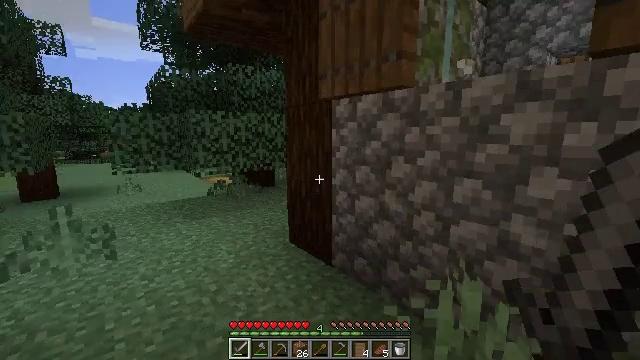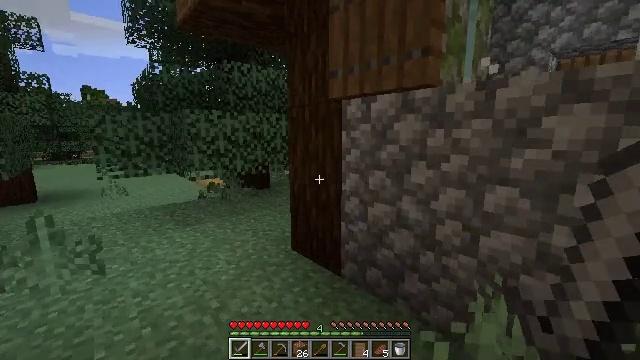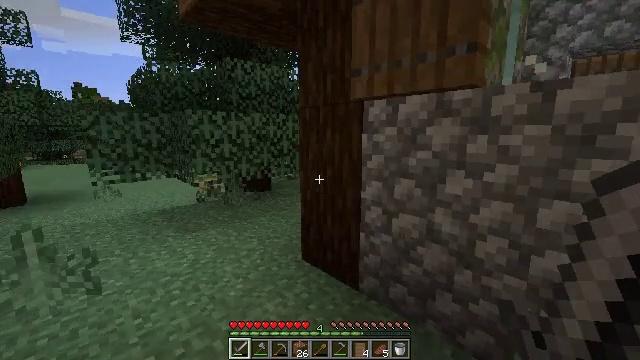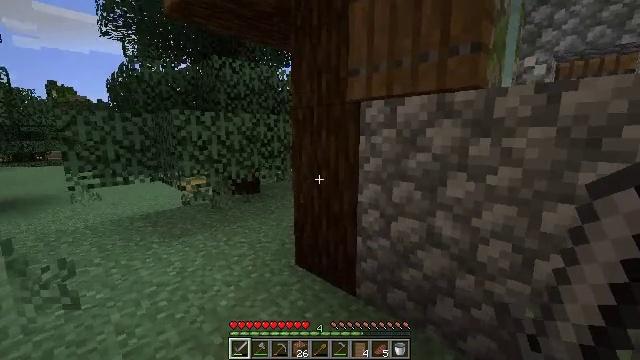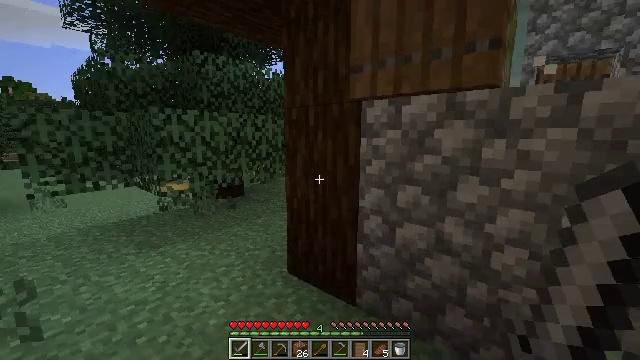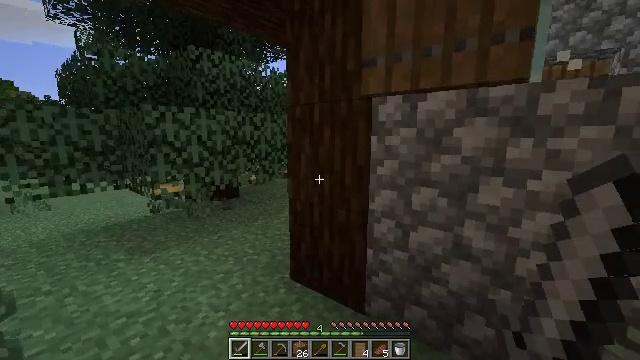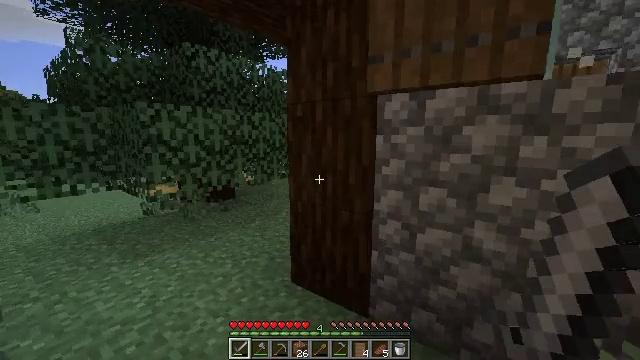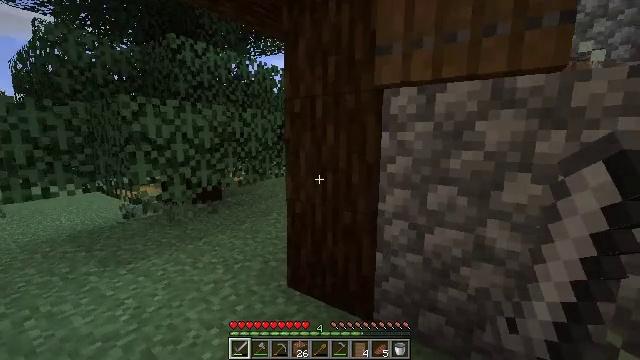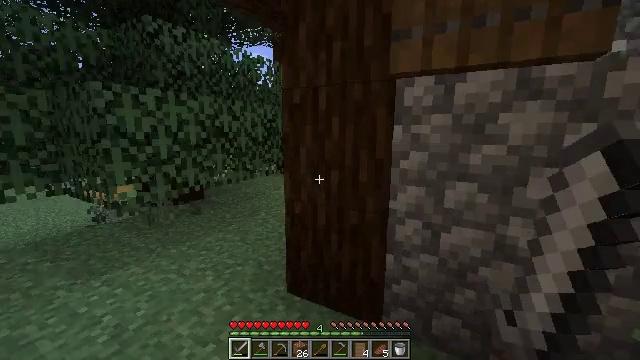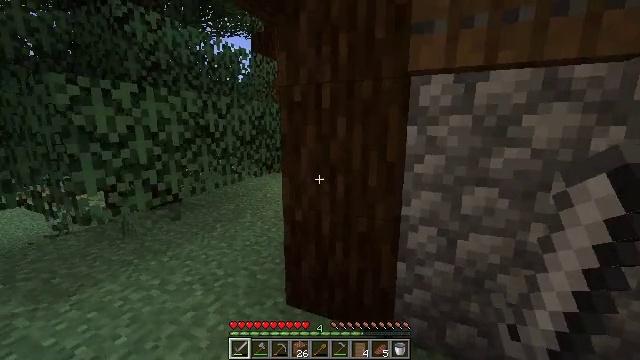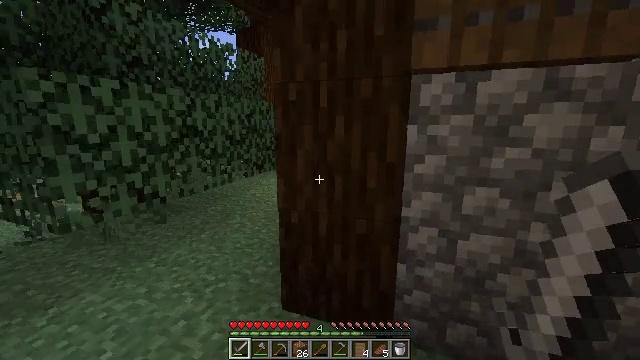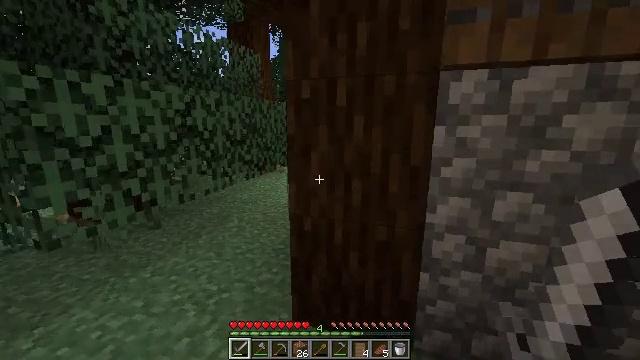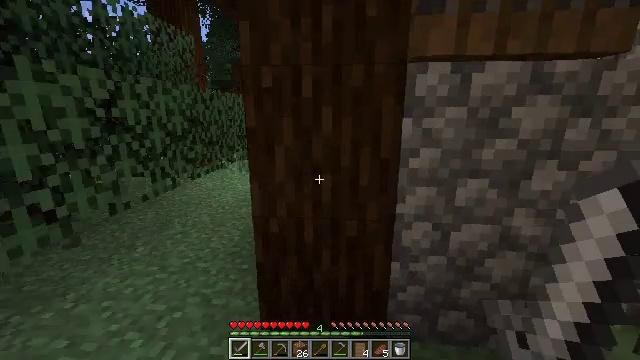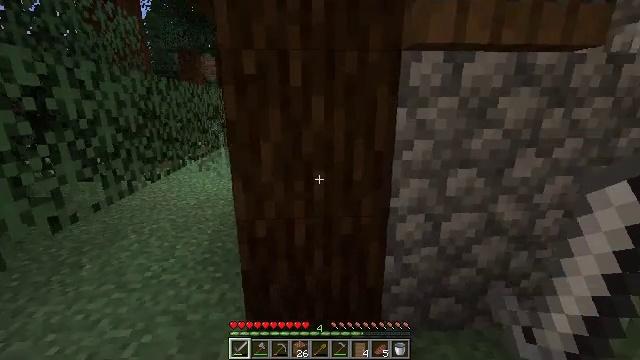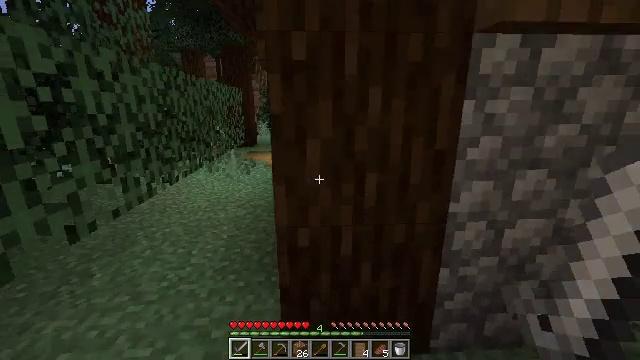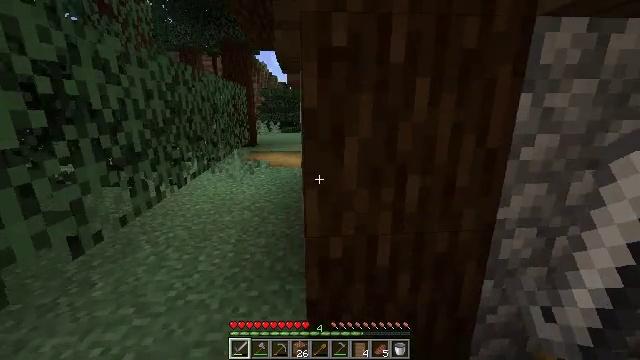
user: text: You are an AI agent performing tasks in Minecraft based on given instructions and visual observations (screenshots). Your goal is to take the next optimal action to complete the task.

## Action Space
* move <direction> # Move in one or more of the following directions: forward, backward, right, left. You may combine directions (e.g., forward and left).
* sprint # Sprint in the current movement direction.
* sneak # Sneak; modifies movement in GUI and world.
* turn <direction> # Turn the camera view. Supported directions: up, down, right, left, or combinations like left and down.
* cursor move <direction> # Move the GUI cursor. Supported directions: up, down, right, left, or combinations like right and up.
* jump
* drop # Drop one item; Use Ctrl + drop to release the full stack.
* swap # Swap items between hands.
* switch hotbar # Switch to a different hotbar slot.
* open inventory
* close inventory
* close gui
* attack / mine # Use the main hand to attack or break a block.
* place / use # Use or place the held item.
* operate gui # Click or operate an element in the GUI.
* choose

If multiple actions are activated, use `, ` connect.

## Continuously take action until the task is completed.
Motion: motion action
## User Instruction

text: Harvest the spruce door from its frame.
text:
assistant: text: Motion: move forward and move left, turn right
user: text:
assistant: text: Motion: move forward and move left, turn right
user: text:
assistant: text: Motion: move forward and move left, turn right
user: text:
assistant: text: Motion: move forward and move left, turn right
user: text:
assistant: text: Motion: move forward and move left, turn right
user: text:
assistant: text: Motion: move forward and move left, turn right
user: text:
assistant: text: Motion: move forward and move left, turn right
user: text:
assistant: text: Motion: move forward and move left, turn right
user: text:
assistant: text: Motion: move forward and move left, turn right
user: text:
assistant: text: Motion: move forward and move left, turn right
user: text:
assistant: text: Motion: move forward and move left, turn right
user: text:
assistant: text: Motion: move forward and move left, turn right and down
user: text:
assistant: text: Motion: move forward and move left, turn right and down
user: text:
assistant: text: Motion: move forward and move left
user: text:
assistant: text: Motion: move forward and move left
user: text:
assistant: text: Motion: move forward and move left
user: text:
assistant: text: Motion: move forward and move left
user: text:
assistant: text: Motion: move forward and move left
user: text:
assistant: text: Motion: move forward and move left
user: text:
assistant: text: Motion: move forward and move left, turn right
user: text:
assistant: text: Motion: move forward and move left, turn right
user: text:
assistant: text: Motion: move forward and move left, turn right
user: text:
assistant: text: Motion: move forward and move left, turn right
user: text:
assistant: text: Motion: move forward and move left, turn right
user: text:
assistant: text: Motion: move forward and move left
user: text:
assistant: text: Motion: move forward and move left
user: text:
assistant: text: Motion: move forward and move left
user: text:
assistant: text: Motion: move forward and move left
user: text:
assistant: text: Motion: move forward and move left
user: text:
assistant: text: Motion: move forward and move left